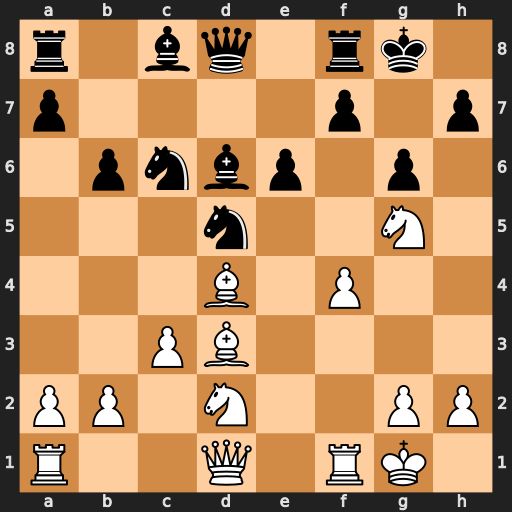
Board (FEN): r1bq1rk1/p4p1p/1pnbp1p1/3n2N1/3B1P2/2PB4/PP1N2PP/R2Q1RK1
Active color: w
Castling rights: -
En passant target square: -
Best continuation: Qh5 Qxg5 Qxg5